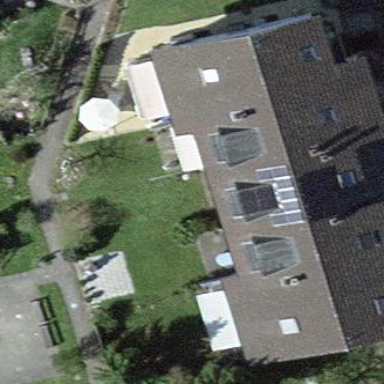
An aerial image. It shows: Terrace building.